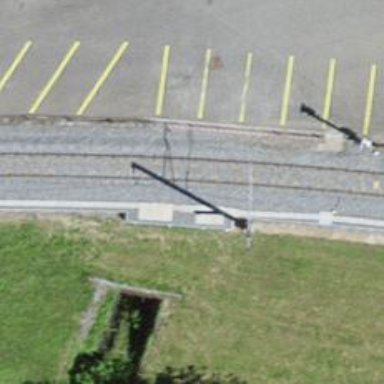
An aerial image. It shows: Single railway track with electrification through contact line.